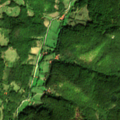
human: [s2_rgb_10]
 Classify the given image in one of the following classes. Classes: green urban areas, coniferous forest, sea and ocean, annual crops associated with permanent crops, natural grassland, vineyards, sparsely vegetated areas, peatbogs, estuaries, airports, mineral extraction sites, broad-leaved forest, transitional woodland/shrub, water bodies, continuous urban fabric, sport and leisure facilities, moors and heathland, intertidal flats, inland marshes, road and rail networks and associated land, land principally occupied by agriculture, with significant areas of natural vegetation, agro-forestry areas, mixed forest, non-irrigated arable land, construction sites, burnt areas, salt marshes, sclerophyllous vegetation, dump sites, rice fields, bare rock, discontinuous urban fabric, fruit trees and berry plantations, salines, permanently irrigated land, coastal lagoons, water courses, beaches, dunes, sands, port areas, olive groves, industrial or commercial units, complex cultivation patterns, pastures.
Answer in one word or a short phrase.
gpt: land principally occupied by agriculture, with significant areas of natural vegetation, broad-leaved forest, transitional woodland/shrub